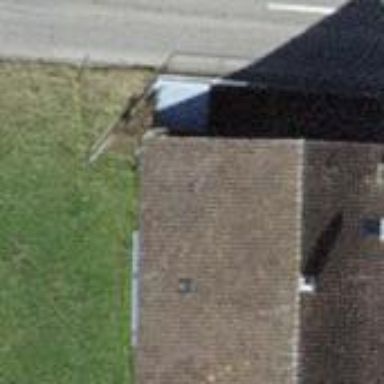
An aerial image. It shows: Simple and straightforward house.